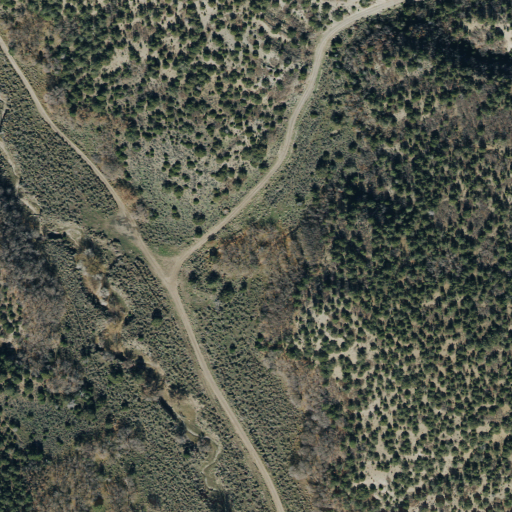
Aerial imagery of valley in Utah named City Canyon containing shrub, evergreen forest, and woody wetlands